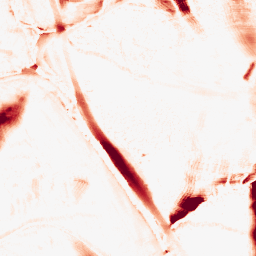
Category: morphological
Decomposition family: morphological_ellipse
Decomposition parameters: operation: opening
width: 20
height: 50
Upsampling method: quintic
Upsampling parameters: scale: 2
Upsampling scale: 2